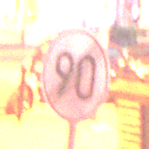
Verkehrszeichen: EndeGeschwindigkeit90
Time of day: Night
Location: Outdoor (Urban)
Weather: PartlyCloudy
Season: NotSpecified
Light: Artificial